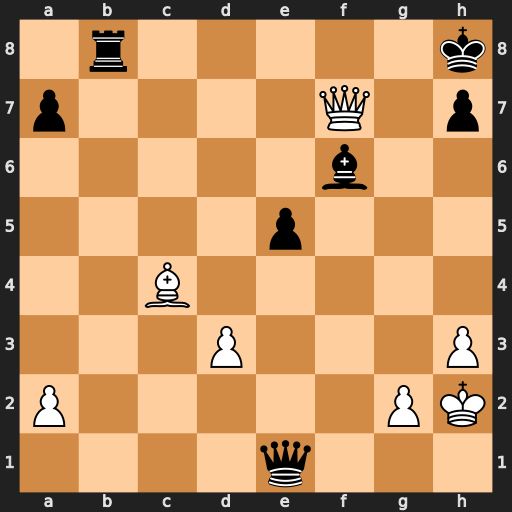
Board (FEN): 1r5k/p4Q1p/5b2/4p3/2B5/3P3P/P5PK/4q3
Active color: w
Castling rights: -
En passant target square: -
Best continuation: Qxf6#